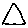
Label: triangle